Question: I'm quite new to WPF development and I am unable to find a decisive answer about how to implement a custom border/panel (or drop down menu) that looks something like this:

The idea is to make a drop down menu/panel()
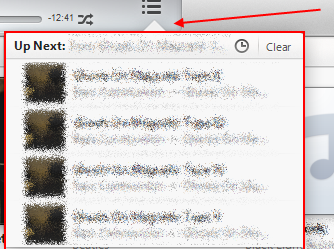
Answer: This should point you in the right direction:
'''
<Grid>
<Grid.RowDefinitions>
<RowDefinition Height="24"/>
<RowDefinition Height="*"/>
</Grid.RowDefinitions>
<Grid.ColumnDefinitions>
<ColumnDefinition Width="*" />
<ColumnDefinition Width="24" />
<ColumnDefinition Width="*" />
</Grid.ColumnDefinitions>
<Polygon
Fill="LightGray"
Grid.Column="1">
<Polygon.Points>
<Point X="12" Y="0" />
<Point X="0" Y="24" />
<Point X="24" Y="24" />
</Polygon.Points>
</Polygon>
<ListBox Grid.Row="1" Grid.Column="0" Grid.ColumnSpan="3" />
</Grid>
'''
Of course, you can customize it as you see fit...
Notice that in this example I set the height and width of the top-middle cell to make the arrow 24X24